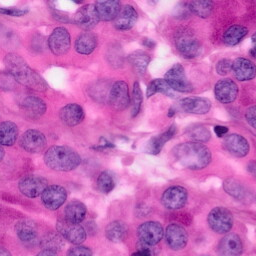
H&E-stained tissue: Pancreatic